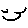
Label: smiley face